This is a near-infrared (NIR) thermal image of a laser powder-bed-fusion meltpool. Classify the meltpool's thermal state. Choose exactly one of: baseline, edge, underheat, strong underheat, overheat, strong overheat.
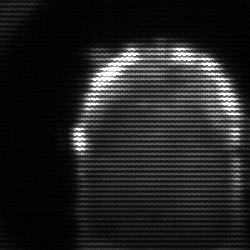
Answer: baseline